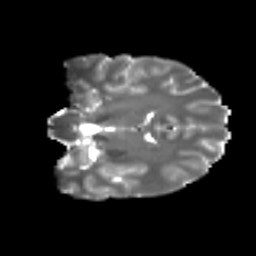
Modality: T2w
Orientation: coronal
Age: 24
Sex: male
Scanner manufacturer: ge
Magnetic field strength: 3 T
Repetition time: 7.8 s
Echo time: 0.0609 s